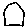
Label: hexagon